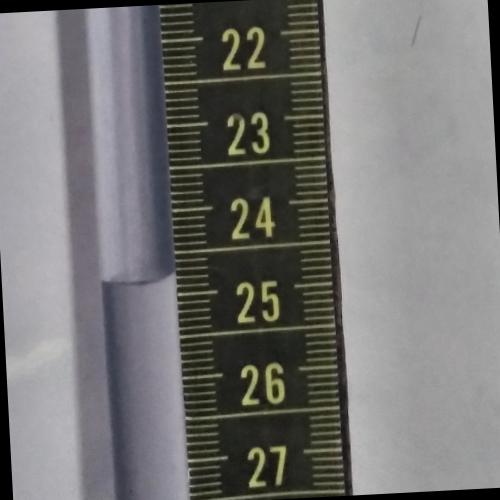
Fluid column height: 24.8 cm